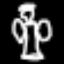
Label: angel